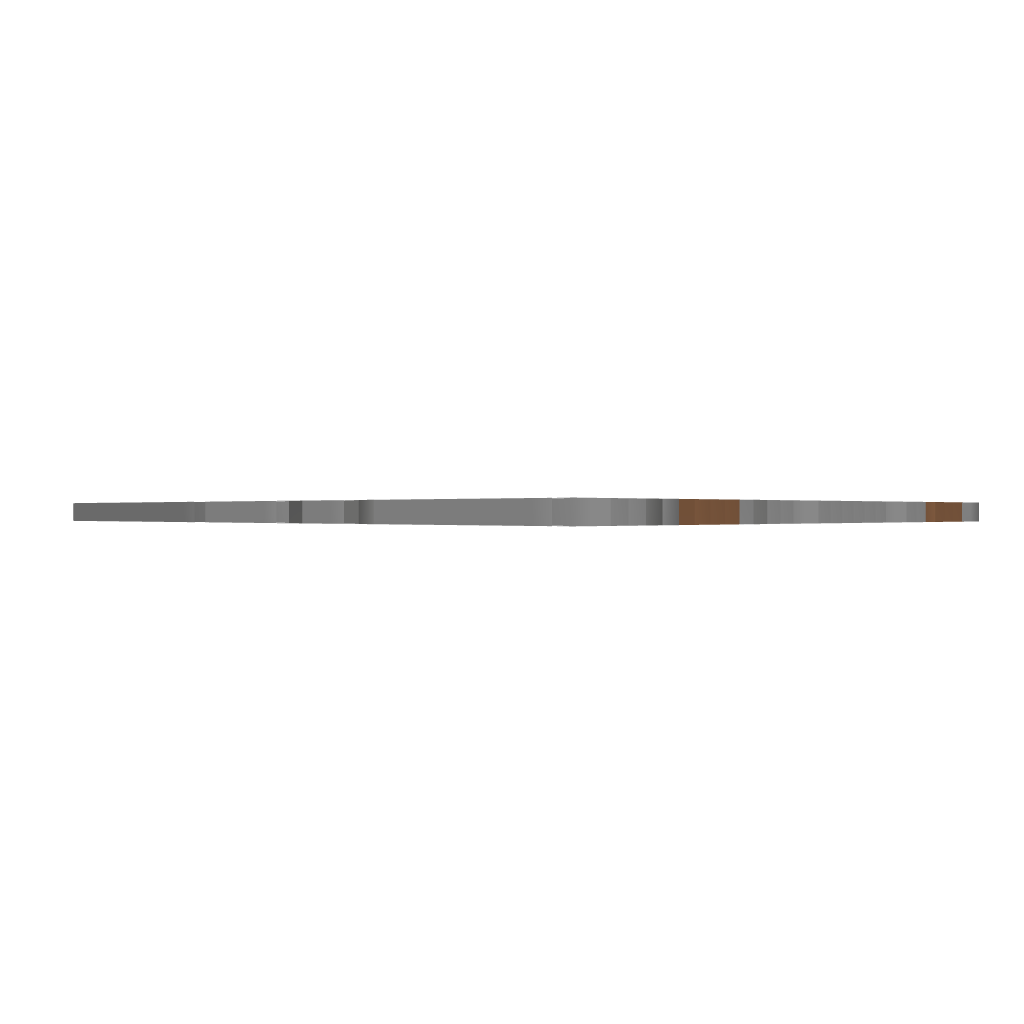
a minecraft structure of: Wall: Cornergate